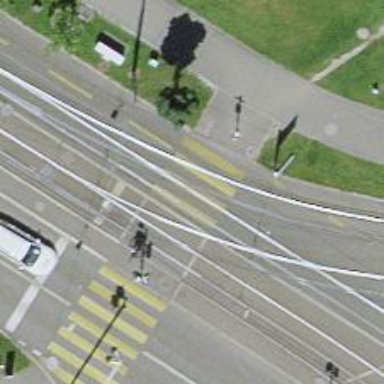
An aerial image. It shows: Crossing with traffic signals.